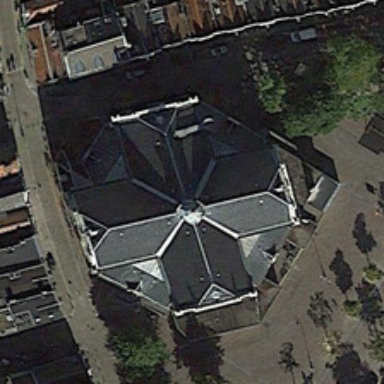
Many buildings and some green trees are around a church .